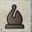
Piece: bB